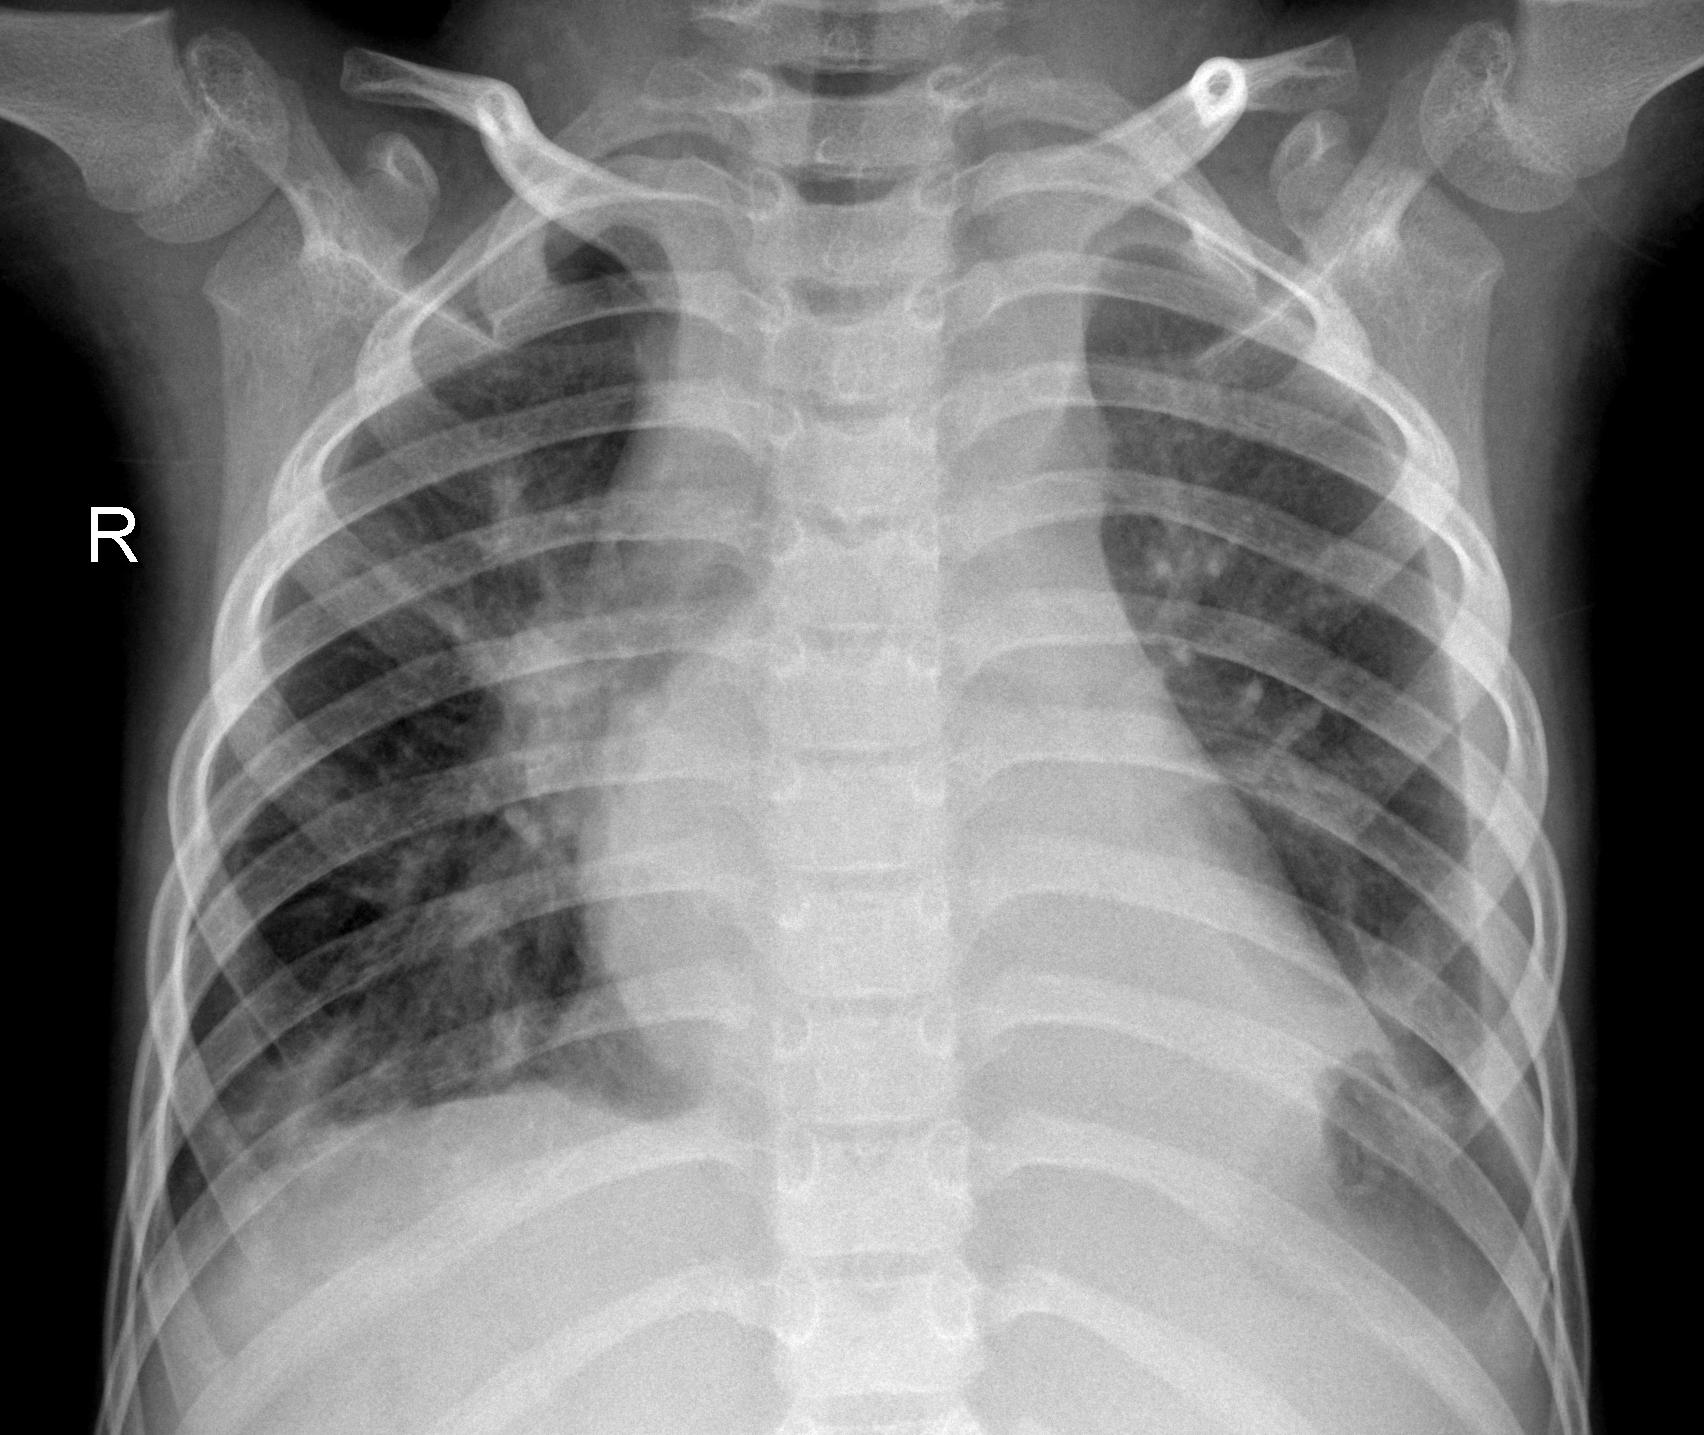
Diagnosis: PNEUMONIA